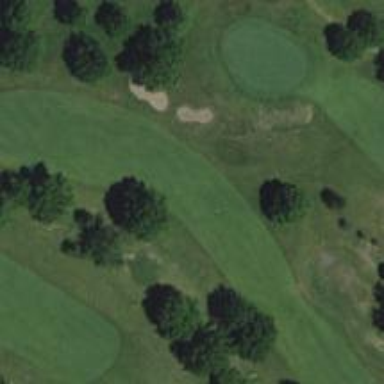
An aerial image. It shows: View of golf hole.